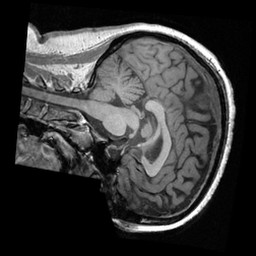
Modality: T1w
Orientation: sagittal
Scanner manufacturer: ge
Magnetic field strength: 3 T
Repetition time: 0.007096 s
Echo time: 0.002616 s